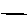
Label: line